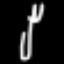
Label: fork